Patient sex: F
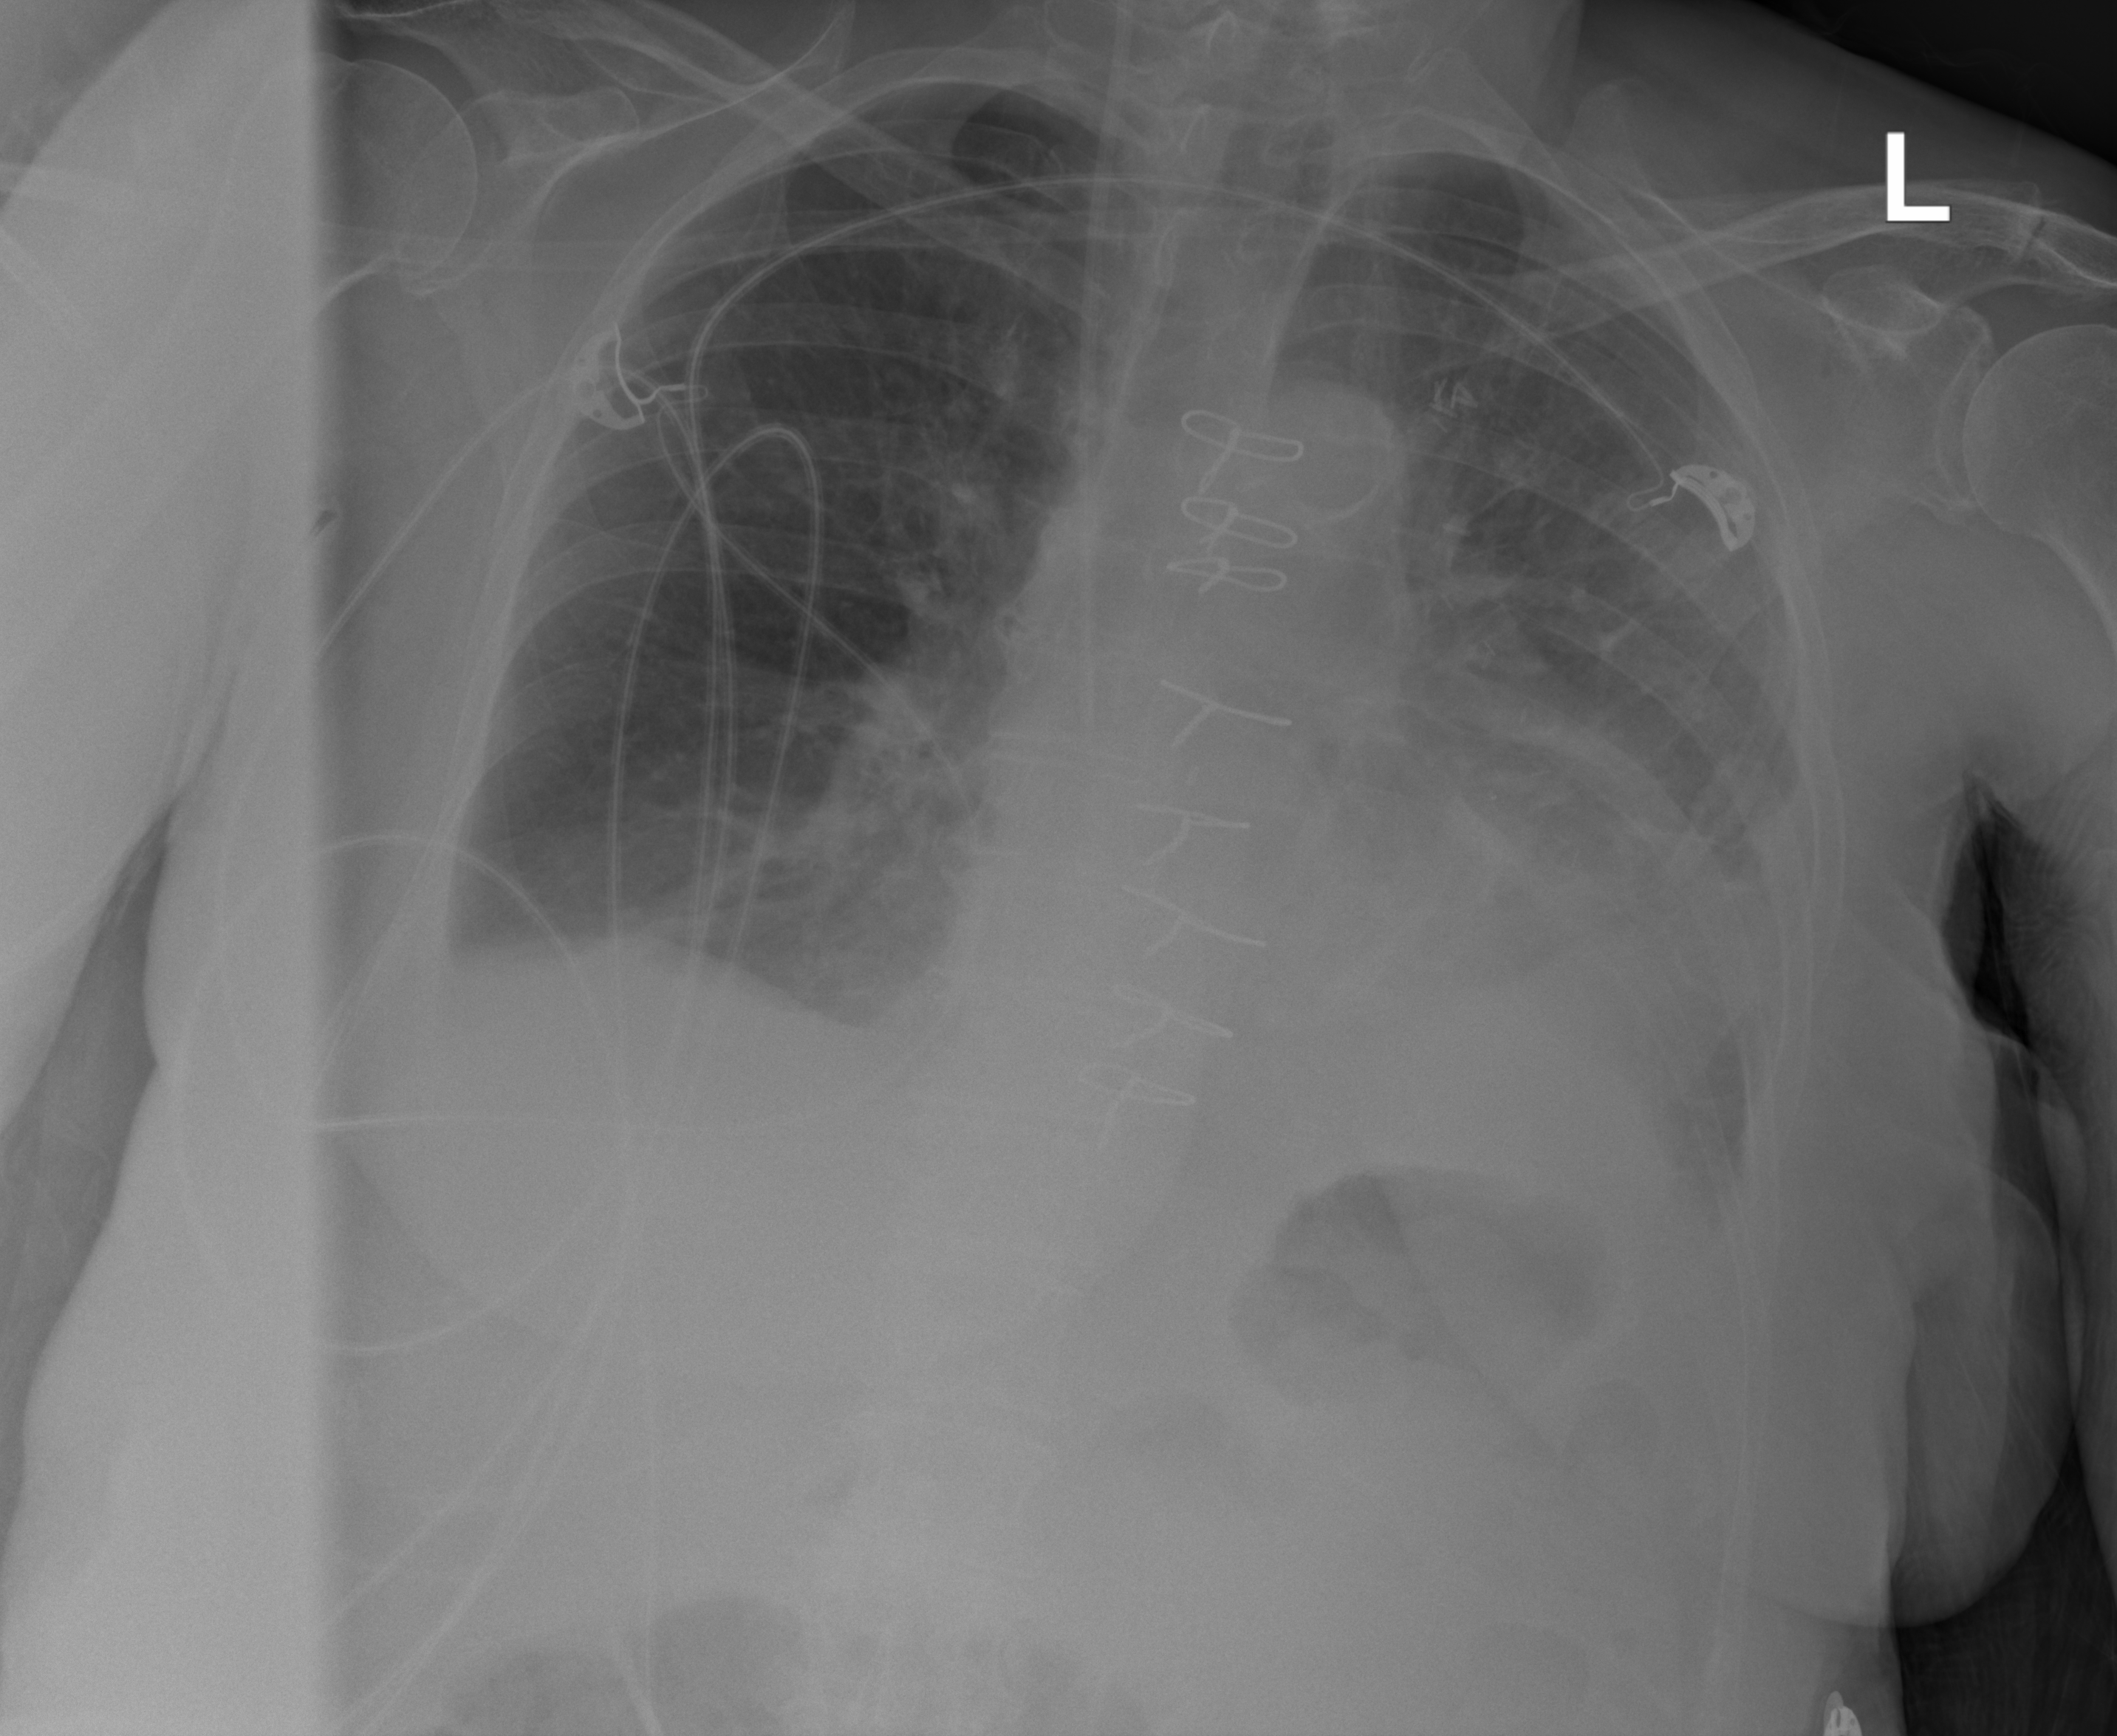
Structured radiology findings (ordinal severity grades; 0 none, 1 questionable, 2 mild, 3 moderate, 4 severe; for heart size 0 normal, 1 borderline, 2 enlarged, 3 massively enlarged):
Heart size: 2
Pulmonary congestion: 2
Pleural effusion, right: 2
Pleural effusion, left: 2
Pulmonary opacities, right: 0
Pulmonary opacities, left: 2
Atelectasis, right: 2
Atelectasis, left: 3